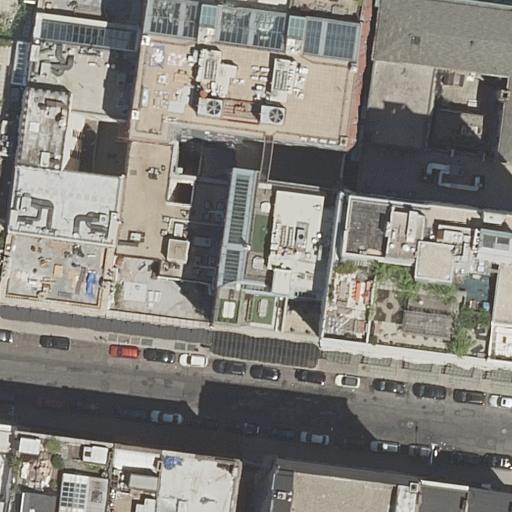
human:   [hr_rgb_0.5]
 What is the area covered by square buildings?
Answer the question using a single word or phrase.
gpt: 0m2

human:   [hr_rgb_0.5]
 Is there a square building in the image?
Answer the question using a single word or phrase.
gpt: no

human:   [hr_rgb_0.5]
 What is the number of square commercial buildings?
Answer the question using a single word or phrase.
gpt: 0

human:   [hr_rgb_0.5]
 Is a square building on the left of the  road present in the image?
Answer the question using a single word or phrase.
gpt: no

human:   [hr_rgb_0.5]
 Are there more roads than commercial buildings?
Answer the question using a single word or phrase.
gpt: yes

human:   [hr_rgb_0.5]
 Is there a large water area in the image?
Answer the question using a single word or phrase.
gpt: no

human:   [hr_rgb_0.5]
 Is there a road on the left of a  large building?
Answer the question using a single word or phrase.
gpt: no

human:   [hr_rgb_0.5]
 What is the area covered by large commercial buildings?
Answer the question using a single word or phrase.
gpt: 0m2

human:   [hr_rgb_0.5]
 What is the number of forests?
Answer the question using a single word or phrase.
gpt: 0

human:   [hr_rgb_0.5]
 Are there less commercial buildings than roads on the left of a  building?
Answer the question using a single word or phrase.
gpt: no

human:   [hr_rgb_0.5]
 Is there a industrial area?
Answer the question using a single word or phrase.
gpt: no

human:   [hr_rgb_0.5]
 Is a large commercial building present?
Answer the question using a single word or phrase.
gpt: no

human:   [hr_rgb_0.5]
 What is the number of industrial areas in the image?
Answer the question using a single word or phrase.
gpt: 0

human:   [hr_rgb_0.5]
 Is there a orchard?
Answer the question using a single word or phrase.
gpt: no

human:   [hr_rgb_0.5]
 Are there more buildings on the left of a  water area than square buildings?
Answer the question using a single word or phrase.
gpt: no

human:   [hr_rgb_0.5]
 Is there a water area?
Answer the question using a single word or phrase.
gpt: no

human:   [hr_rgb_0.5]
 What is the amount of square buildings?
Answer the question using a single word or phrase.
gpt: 0

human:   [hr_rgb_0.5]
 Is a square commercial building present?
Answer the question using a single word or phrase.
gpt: no

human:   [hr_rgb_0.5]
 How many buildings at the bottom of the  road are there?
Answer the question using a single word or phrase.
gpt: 8

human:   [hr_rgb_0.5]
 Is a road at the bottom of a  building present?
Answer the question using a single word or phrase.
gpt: yes

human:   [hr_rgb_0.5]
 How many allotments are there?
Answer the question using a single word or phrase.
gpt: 0

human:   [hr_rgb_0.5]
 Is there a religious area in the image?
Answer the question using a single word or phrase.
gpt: no

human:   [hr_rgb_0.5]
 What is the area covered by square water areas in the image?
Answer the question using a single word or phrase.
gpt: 0m2

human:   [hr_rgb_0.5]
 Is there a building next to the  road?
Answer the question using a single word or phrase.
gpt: yes

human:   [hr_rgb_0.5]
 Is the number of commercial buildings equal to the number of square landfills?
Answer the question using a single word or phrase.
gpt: yes

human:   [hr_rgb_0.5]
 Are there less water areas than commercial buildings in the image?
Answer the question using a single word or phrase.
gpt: no

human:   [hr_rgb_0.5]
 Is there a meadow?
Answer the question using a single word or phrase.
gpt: no

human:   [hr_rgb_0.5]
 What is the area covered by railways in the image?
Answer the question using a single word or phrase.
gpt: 0m2

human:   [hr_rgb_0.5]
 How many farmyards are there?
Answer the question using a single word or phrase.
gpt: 0

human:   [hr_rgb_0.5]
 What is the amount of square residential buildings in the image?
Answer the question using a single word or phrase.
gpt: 0

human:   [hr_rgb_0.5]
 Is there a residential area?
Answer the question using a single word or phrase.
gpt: no

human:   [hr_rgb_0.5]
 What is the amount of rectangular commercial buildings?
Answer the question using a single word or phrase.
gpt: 0

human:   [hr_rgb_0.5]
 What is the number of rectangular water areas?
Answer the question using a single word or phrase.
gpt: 0

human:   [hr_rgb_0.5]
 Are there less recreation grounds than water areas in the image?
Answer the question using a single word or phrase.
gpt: no

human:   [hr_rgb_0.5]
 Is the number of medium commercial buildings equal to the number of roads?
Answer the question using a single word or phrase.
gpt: no

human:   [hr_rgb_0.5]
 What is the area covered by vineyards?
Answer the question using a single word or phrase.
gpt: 0m2